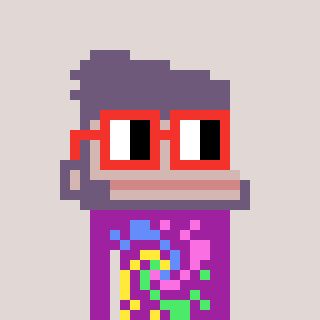
a pixel art character with square red glasses, a ape-shaped head and a magenta-colored body on a warm background